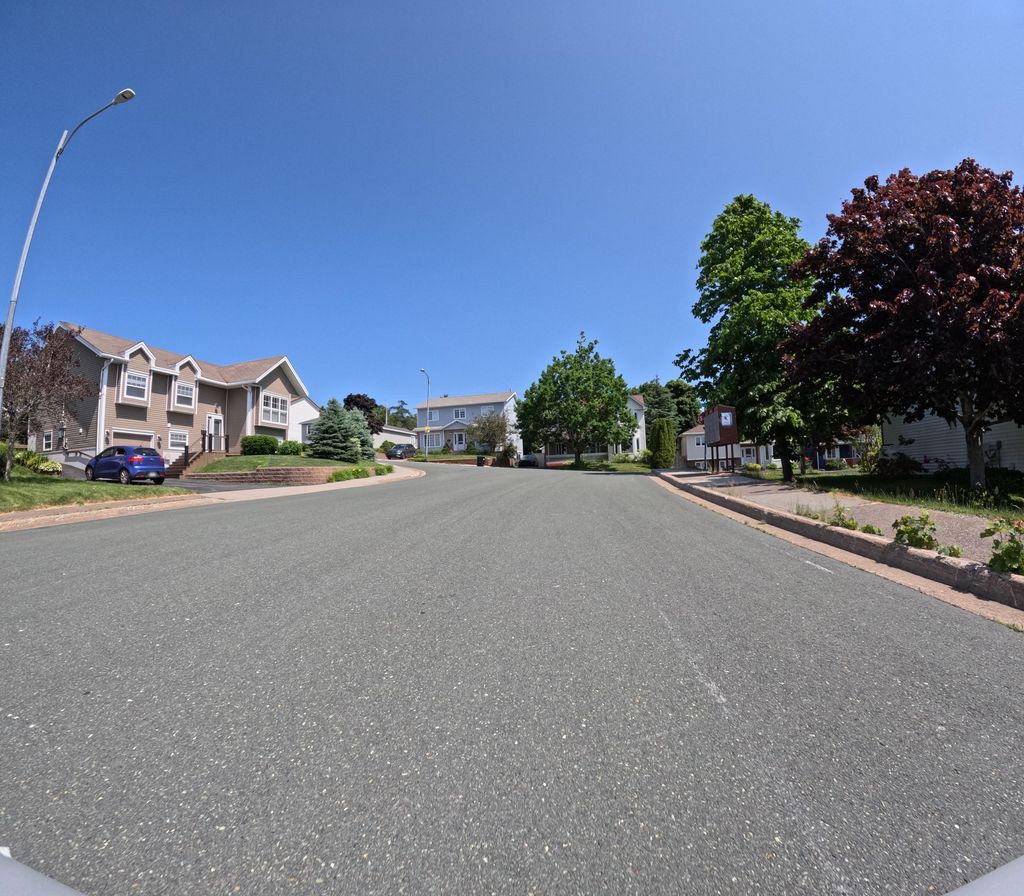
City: st_johns